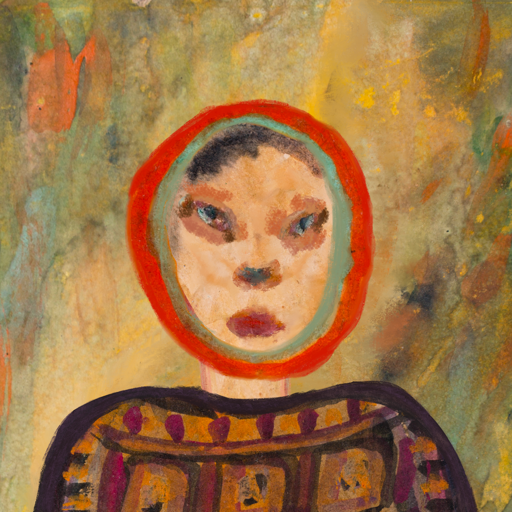
Background: Comrade, Head And Neck Front: Childish, Face Front: Boggyland, Bust: Doll, Hair Front: Sisters, Head Accessory: Blank, Second Necklace: Blank, Necklace: Blank, Baby: Blank